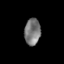
Tissue: lung
Cell type: Endothelial cells
Senescence score: 0.6079
Nuclear area (px): 417
Mean DAPI intensity: 120.71